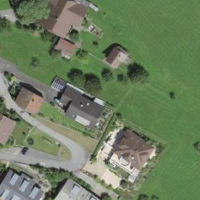
EUNIS habitat code: 55
Species observed at this site:
Trifolium pratense